Question: I included bottstrap 3.3 but I don't get the blue glow when hovering. Only when the field is selected I get a blue highlighted borders. How can I achieve the blue glow as a hover effect?

'''
<!-- Latest compiled and minified CSS -->
<!-- Latest compiled and minified CSS -->
<link rel="stylesheet" href="https://maxcdn.bootstrapcdn.com/bootstrap/3.3.4/css/bootstrap.min.css">
<!-- Optional theme -->
<link rel="stylesheet" href="https://maxcdn.bootstrapcdn.com/bootstrap/3.3.4/css/bootstrap-theme.min.css">
<!-- CSS INCLUDES: -->
<link href="/static/css/common_in.css?{{VERSION}}" rel="stylesheet" type="text/css">
<link href="/static/css/list_in.css?{{VERSION}}" rel="stylesheet" type="text/css">
<link href="/static/css/generic_in.css?{{VERSION}}" rel="stylesheet" type="text/css">
<link href="/static/css/ai_in.css?{{VERSION}}" rel="stylesheet" type="text/css">
<link href="/static/css/koolindex_in.css?{{VERSION}}" rel="stylesheet" type="text/css">
'''
Did I override the effect and what will happen if I put the bootstrap code below my own CSS? Will that work?
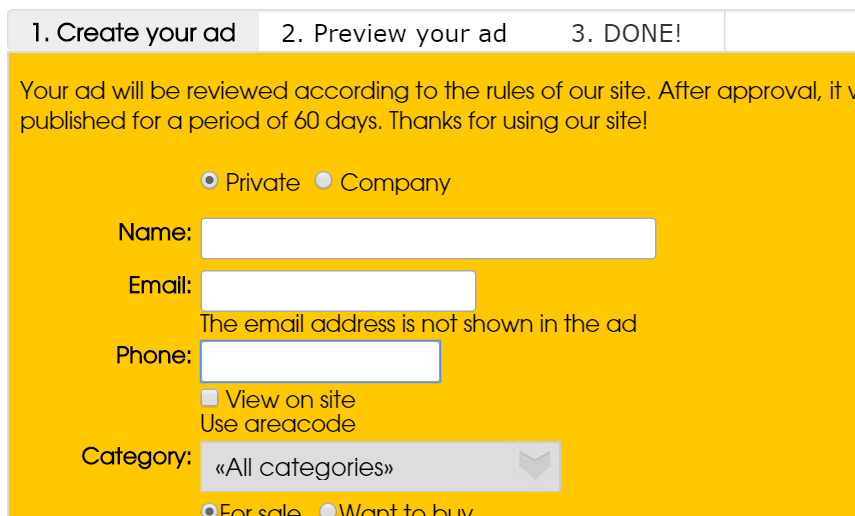
Answer: If you press F12 in your browser, you can see how the CSS/HTML is written, in this way, you can find the CSS for the "blue glow":
'''
border-color: rgba(82, 168, 236, 0.8);
box-shadow: 0px 0px 8px rgba(82, 168, 236, 0.6);
'''
If you have a class, you can create css for a specific state:
'''
.yourClass:focus{ background: #f00; }
#yourId:hover{ background: #00f; }
'''
CSS will use the last css that is found as default, but you can also use '!important':
'''
.example{ color: #0f0 !important; } /* Will be used first */
.example{ color: #f00; }
.example{ color: #00f; } /* Will be used if the first wouldn't have !important */
'''
So if you first load your css and then the Bootstrap CSS, Bootstrap will replace your CSS unless you use !important.
Use google to learn more, searchwords: css states, css input, css box-shadow